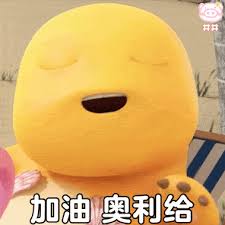
Label: nailong